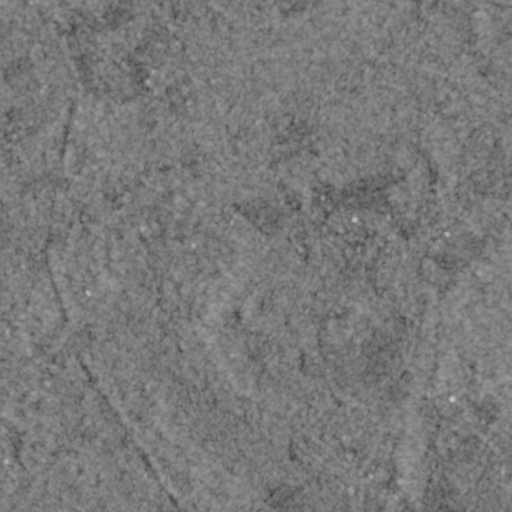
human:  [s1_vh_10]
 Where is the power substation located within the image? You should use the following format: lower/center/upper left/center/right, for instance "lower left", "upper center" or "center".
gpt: The power substation is located in the upper left of the image.
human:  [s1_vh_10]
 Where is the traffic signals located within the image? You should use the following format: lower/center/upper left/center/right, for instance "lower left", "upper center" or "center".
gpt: The traffic signals is located in the lower right of the image.
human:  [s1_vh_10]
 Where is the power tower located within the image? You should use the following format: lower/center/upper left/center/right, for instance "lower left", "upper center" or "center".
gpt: There is no power tower in the image.

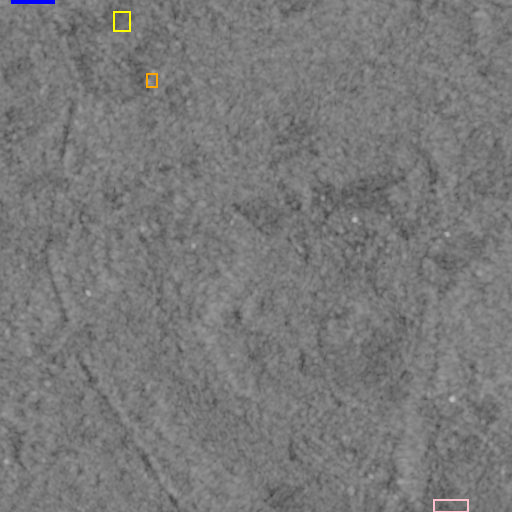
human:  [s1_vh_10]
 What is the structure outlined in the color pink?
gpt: The structure outlined in pink is a crop field.
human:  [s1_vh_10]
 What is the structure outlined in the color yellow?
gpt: The structure outlined in yellow is a park.
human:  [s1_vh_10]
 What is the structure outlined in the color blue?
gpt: The structure outlined in blue is a power substation.
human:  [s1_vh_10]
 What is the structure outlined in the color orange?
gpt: The structure outlined in orange is a building.
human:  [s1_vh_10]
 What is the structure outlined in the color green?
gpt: There is no green outline.